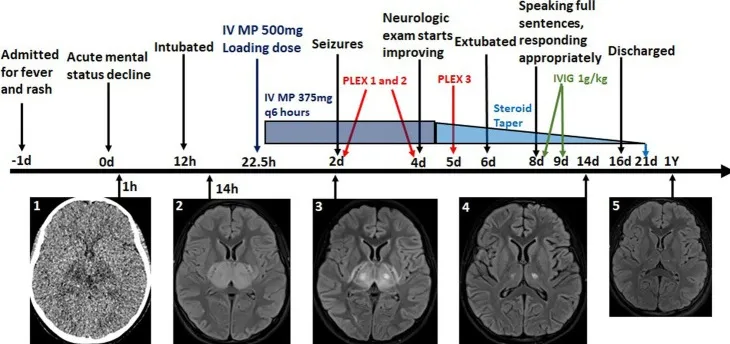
(A) Timeline of major clinical events, Imaging findings and immunosuppressive treatments. A1: CT scon at time of mental status change-bilateral thalamic hypodensities. A2-5: T2 Flair MRI at level of thalamus at indicated time points-time course of resolution of bilateral thalamic lesions.
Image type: radiology (mri)